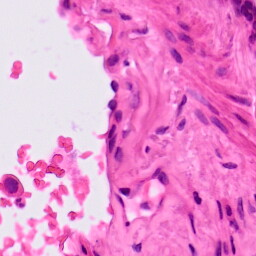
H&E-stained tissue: Lung